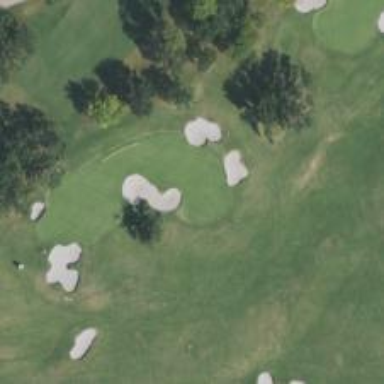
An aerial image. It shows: View of golf hole.